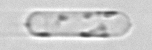
Label: Dactyliosolen_fragilissimus